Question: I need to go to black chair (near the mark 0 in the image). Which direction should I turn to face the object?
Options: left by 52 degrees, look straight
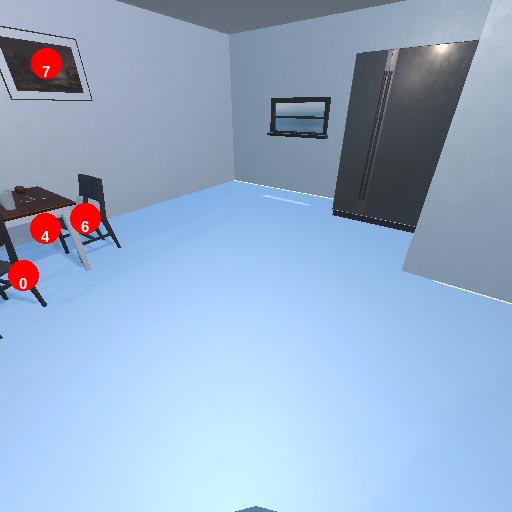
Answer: left by 52 degrees